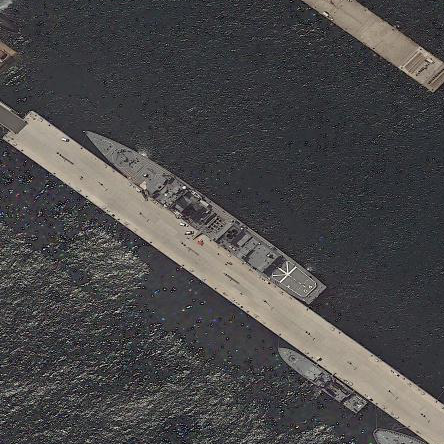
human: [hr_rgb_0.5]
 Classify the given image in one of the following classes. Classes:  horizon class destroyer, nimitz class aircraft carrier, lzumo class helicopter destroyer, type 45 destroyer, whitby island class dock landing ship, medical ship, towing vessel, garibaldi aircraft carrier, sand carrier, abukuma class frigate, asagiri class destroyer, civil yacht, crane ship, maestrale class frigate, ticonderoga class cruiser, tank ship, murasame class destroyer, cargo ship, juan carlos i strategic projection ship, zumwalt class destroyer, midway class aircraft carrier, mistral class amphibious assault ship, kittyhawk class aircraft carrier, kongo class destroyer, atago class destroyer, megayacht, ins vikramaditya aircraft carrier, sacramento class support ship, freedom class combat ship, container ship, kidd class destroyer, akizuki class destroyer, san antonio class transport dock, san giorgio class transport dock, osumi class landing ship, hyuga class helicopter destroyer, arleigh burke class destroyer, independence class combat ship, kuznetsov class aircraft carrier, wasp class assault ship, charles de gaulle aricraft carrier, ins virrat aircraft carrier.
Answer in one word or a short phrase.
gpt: Murasame class destroyer